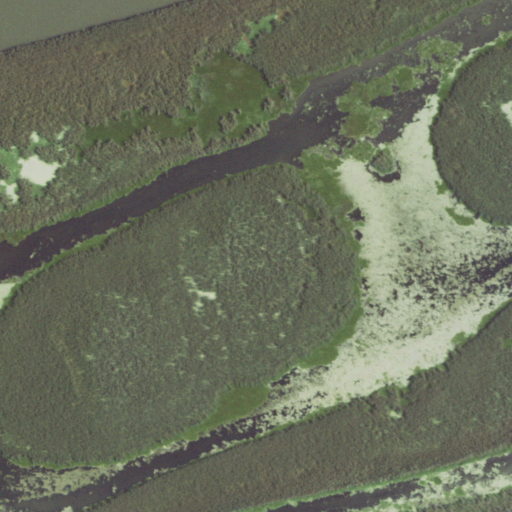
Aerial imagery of island in Louisiana named Contrariete Island containing open water, herbaceous wetlands, and barren land